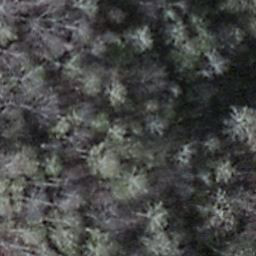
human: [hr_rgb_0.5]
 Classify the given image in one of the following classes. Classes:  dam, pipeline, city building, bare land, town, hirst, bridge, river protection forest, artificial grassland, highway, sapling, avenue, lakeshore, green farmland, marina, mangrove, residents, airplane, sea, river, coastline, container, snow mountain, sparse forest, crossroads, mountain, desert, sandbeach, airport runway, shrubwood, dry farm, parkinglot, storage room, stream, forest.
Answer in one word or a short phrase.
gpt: shrubwood